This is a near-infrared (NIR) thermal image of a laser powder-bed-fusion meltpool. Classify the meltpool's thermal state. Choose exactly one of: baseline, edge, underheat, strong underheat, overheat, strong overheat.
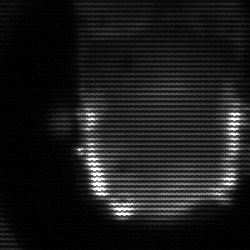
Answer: baseline